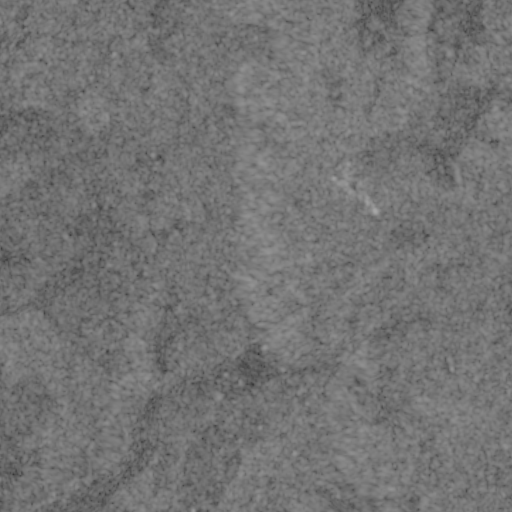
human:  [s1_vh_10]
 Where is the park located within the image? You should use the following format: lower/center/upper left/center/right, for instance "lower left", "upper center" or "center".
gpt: The park is located in the center right of the image.
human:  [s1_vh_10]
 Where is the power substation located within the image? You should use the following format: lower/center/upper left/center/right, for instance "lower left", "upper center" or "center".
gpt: The power substation is located in the center of the image.
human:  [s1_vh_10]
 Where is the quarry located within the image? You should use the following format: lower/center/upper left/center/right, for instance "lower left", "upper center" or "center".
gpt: The quarry is located in the upper left of the image.
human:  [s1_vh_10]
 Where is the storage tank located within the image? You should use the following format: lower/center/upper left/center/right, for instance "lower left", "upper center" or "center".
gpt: The storage tank is located in the upper center of the image.
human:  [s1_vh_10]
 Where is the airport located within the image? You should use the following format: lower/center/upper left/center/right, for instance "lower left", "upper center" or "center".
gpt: There is no airport in the image.

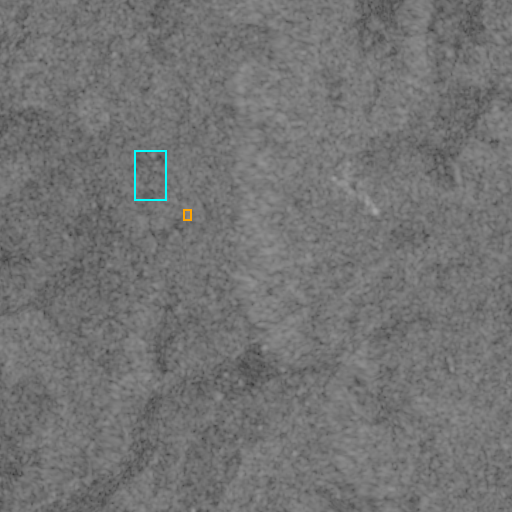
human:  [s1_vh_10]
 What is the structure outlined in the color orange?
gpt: The structure outlined in orange is a power substation.
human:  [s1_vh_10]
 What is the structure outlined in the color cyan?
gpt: The structure outlined in cyan is a quarry.
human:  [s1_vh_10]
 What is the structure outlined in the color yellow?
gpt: There is no yellow outline.